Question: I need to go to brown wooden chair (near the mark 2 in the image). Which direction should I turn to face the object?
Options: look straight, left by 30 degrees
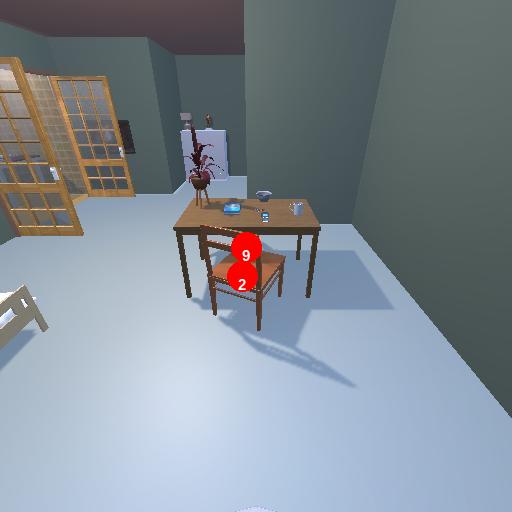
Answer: look straight